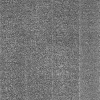
Atmospheric dust classification: dusty